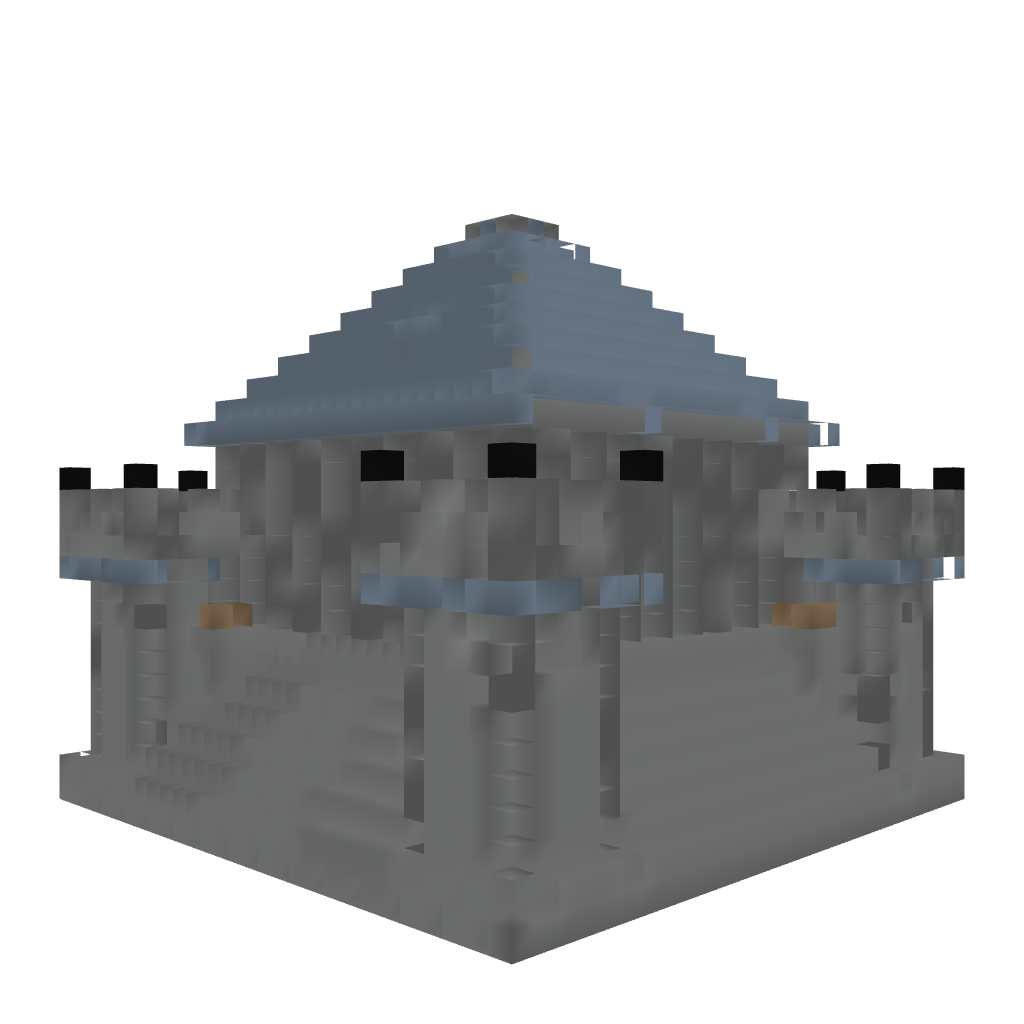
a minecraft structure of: Fire Temple